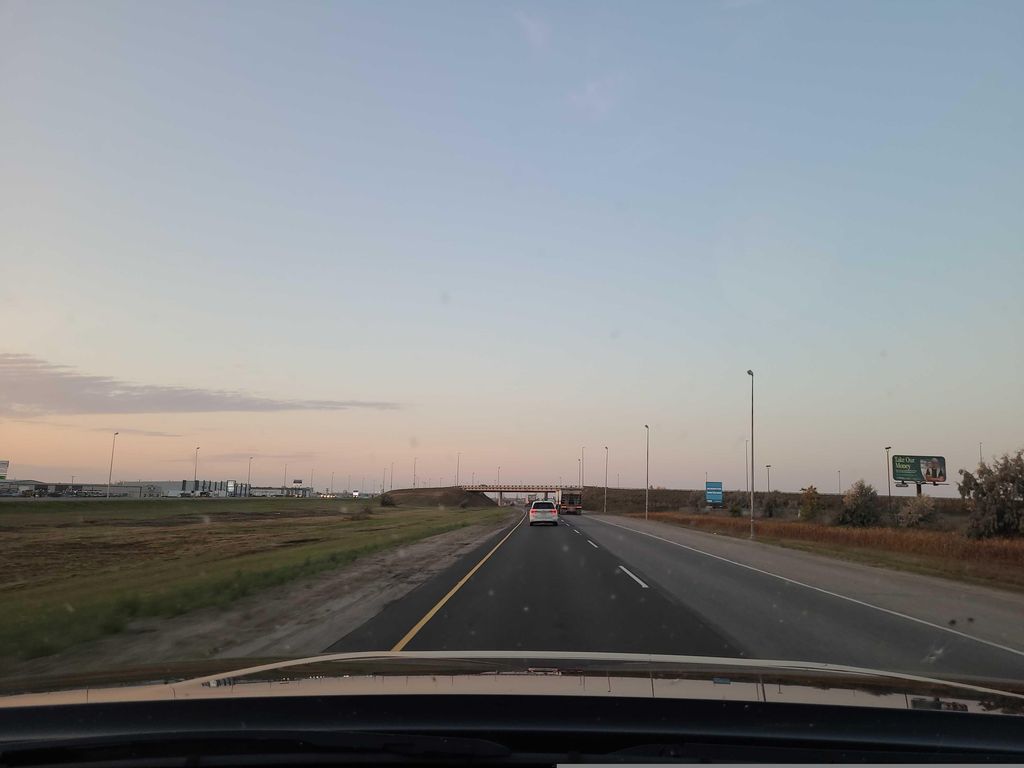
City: saskatoon